Interaction volume radius: 5 \u00c5
Interaction volume height: 30 \u00c5
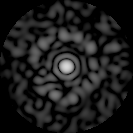
Disorder parameter: 0.8055